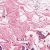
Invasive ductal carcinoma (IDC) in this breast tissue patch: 0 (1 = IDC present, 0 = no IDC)